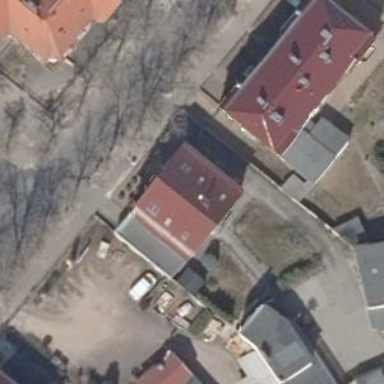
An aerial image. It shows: Gabled roof apartments building.